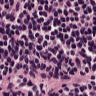
Metastatic tissue present: no